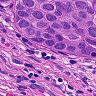
Metastatic tissue present: yes